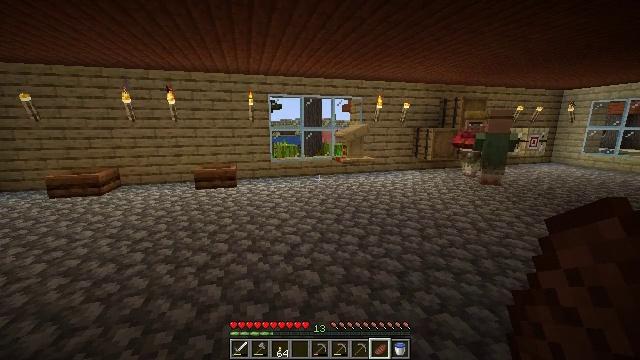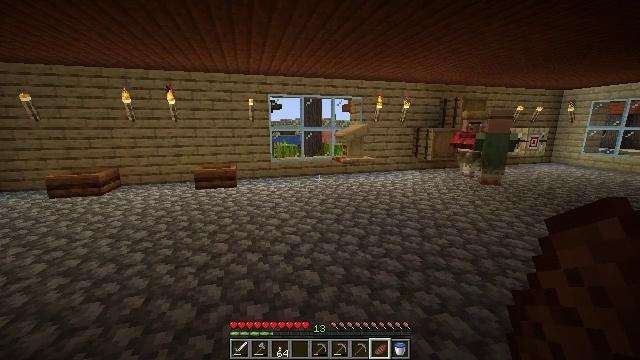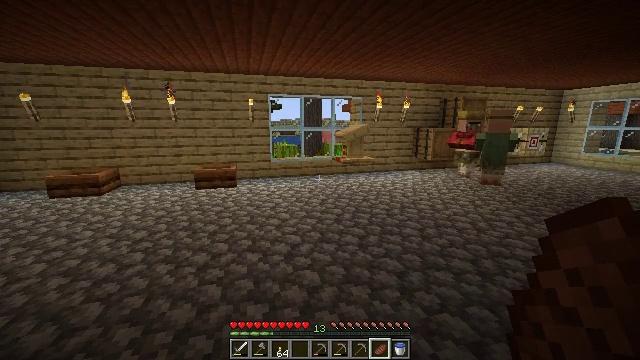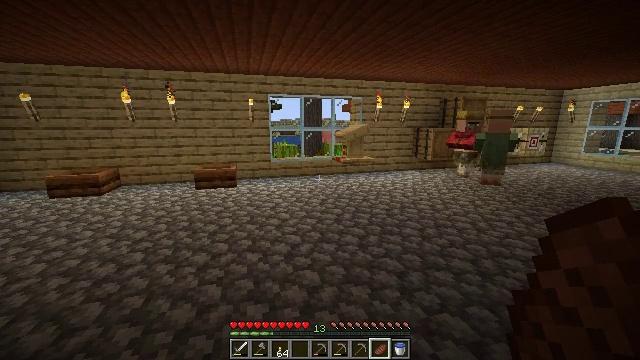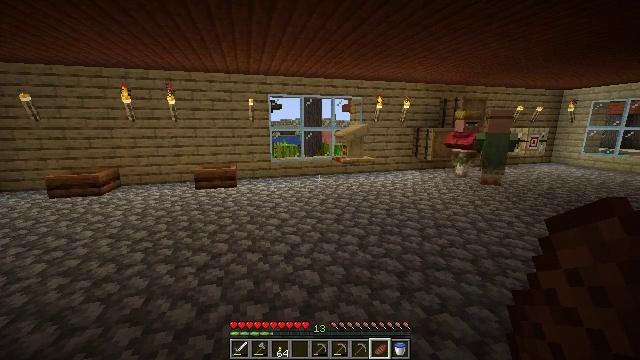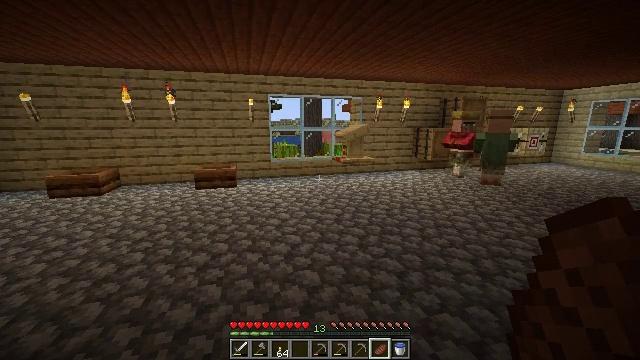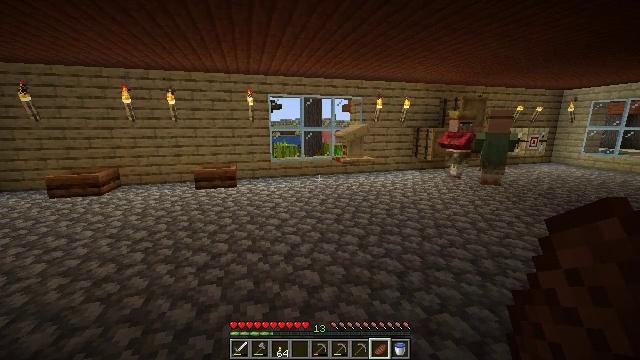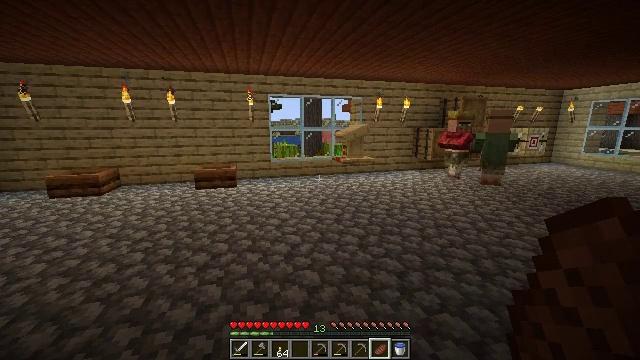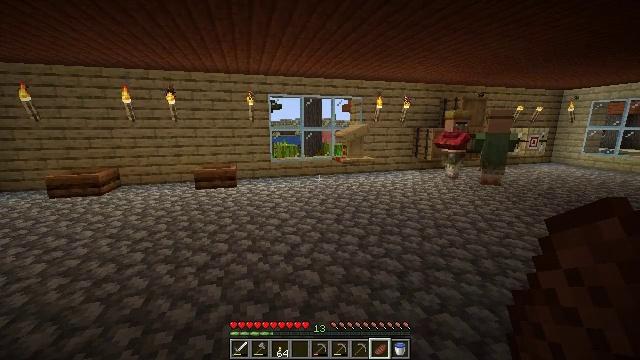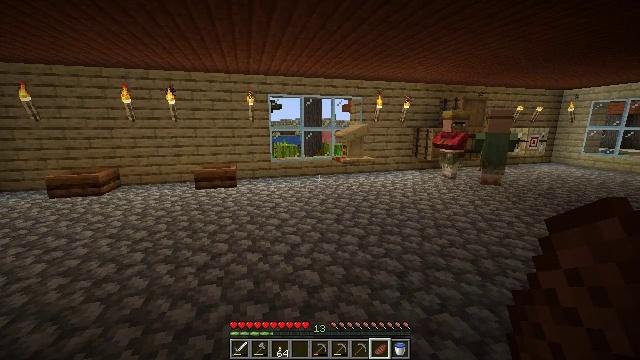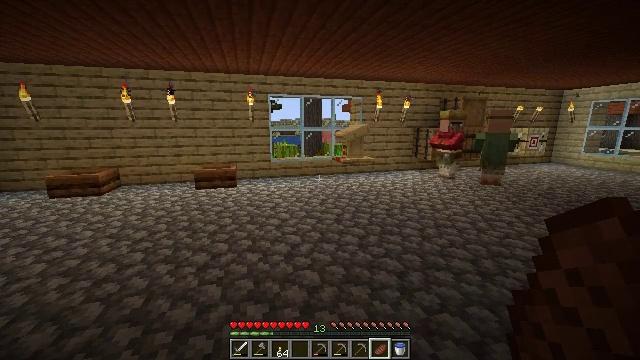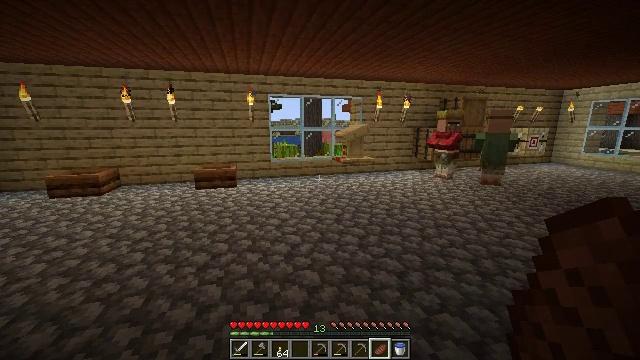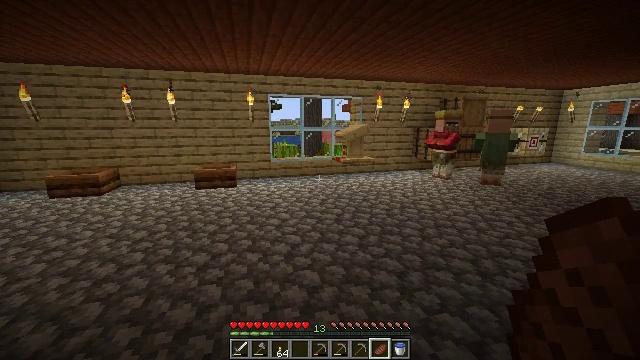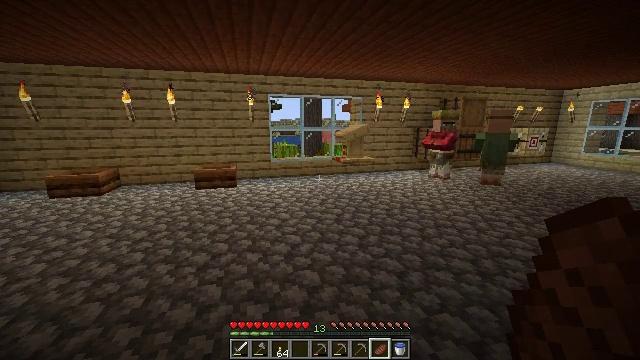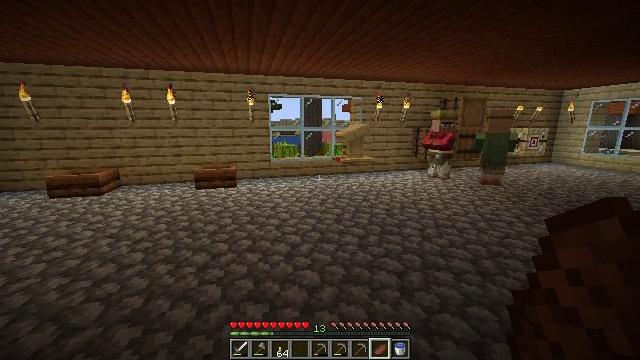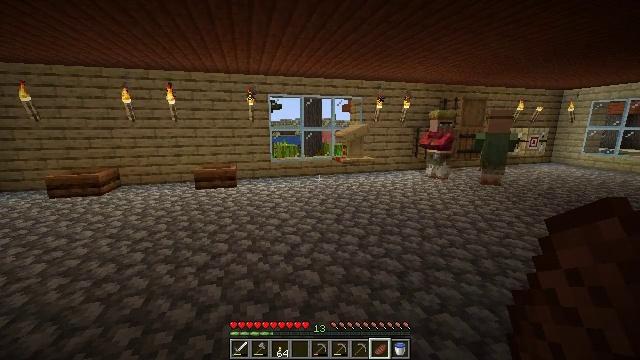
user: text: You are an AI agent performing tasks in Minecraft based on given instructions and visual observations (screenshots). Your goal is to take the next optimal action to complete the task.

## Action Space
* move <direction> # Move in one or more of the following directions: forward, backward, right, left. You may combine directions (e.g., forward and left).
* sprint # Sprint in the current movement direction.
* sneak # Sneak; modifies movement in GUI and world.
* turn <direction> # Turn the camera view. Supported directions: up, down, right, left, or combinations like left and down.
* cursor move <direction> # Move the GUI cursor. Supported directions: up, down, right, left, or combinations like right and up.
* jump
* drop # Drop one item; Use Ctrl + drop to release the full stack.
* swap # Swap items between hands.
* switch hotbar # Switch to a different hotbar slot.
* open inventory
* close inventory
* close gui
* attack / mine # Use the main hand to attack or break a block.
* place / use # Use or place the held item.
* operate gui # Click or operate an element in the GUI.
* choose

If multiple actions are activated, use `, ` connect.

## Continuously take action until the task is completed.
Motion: motion action
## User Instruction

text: Collect cobblestone slabs from your build.
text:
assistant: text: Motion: no_op
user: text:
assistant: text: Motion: no_op
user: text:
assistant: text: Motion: no_op
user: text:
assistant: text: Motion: no_op
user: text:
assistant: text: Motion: no_op
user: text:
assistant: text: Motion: no_op
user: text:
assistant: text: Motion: no_op
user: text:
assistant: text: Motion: no_op
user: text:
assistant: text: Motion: no_op
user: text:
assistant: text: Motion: no_op
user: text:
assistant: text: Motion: no_op
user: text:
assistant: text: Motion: no_op
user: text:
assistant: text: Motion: no_op
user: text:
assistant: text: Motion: no_op
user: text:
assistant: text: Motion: no_op
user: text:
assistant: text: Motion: no_op
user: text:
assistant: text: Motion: no_op
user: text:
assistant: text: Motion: no_op
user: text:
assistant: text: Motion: turn left
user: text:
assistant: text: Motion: no_op
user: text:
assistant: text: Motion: no_op
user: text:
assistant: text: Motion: no_op
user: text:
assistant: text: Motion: no_op
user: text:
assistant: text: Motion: no_op
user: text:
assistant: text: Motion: no_op
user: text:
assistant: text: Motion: turn left
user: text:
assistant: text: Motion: turn left and down
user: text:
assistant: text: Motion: turn left
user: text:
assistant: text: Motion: turn left
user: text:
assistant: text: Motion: turn left